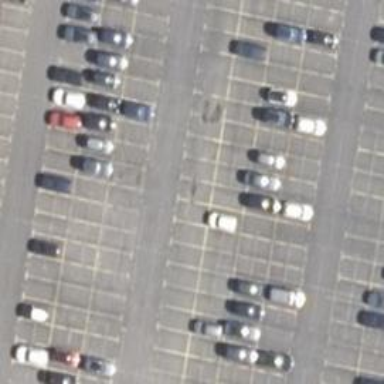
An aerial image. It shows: Road serving as parking aisle.